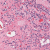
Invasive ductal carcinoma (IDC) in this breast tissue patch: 1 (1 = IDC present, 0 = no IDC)